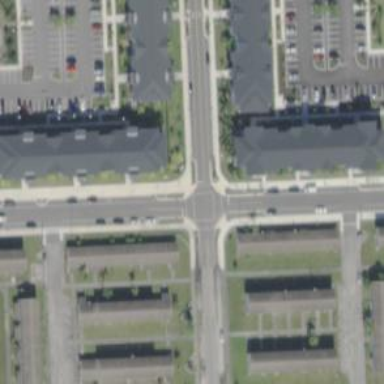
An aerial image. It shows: Marked crossing on the road.